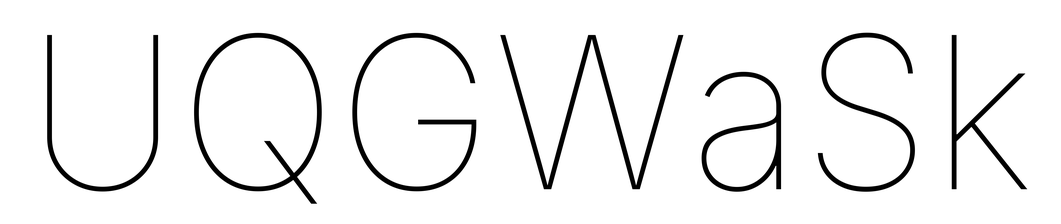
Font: Inter_Thin